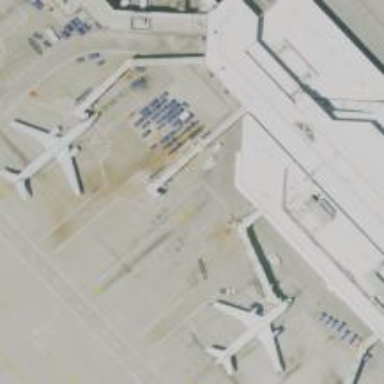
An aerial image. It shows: Jet bridge at the airport.